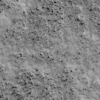
Label: not_dusty